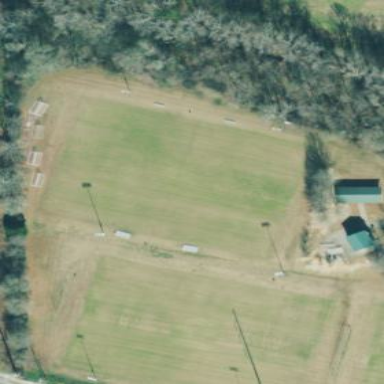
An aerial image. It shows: Soccer pitch for leisure land activities.